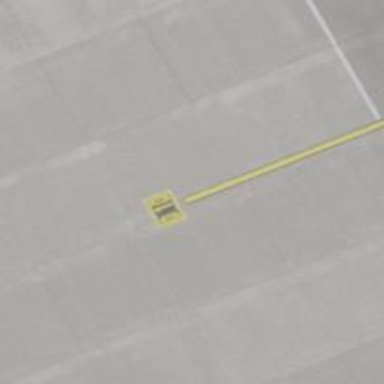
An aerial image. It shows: Airport parking position.